Aerial crown-view tile of a tropical tree (Barro Colorado Island, Panama), acquired 20250317:
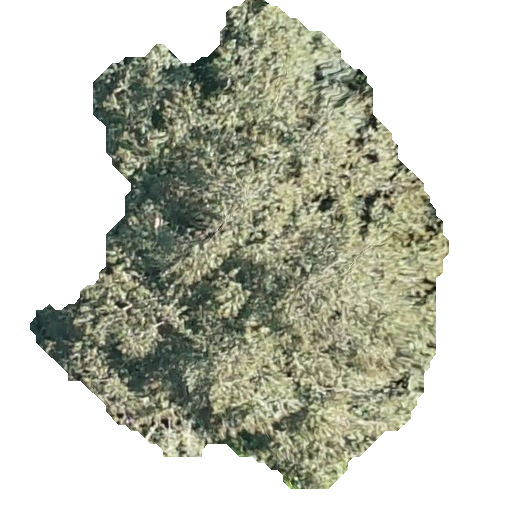
Species: Luehea seemannii
GBIF accepted scientific name: Luehea seemannii
Crown area: 194.249 m²